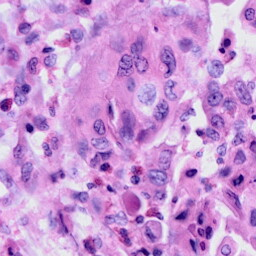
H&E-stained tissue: Cervix